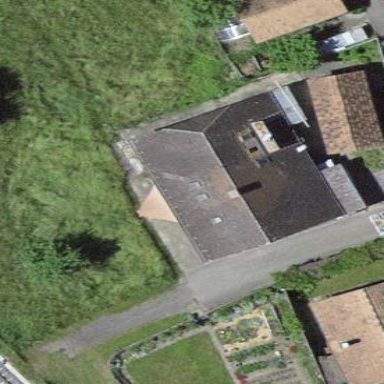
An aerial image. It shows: Farm building.